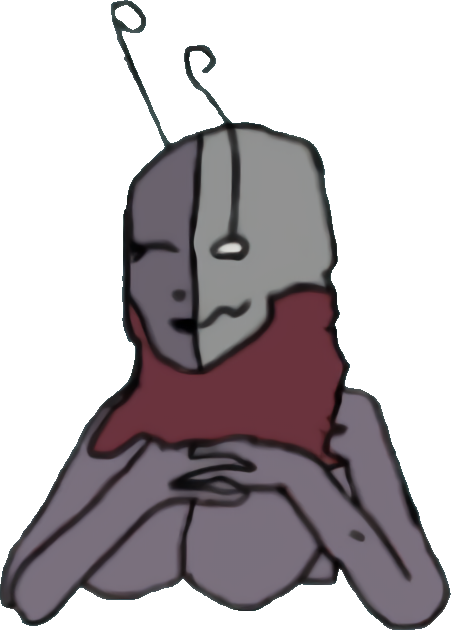
Label: 5_Abusive_Wife